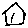
Label: house